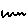
Label: zigzag